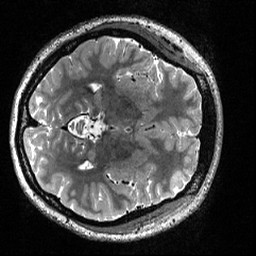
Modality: T2w
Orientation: axial
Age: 22
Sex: female
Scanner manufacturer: siemens
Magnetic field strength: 3 T
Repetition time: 3.2 s
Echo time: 0.56 s